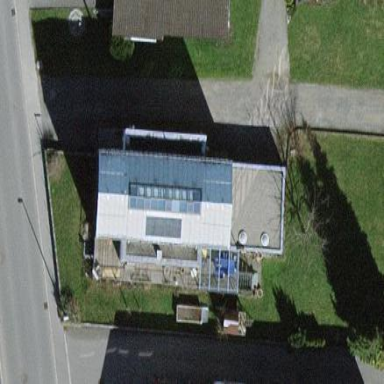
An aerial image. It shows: Detached building.